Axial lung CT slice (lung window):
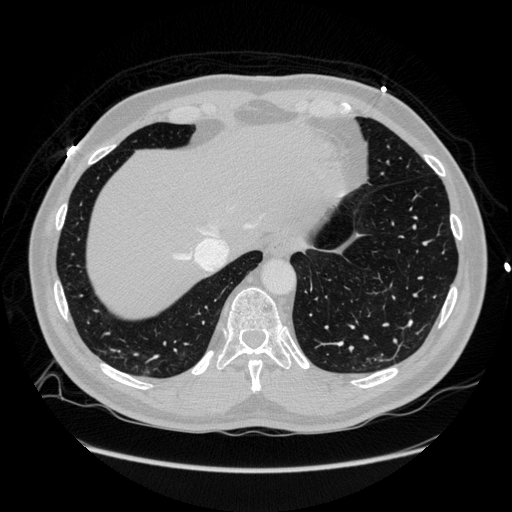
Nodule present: no